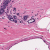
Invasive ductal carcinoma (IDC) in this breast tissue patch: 0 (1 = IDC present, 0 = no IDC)